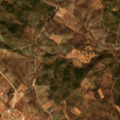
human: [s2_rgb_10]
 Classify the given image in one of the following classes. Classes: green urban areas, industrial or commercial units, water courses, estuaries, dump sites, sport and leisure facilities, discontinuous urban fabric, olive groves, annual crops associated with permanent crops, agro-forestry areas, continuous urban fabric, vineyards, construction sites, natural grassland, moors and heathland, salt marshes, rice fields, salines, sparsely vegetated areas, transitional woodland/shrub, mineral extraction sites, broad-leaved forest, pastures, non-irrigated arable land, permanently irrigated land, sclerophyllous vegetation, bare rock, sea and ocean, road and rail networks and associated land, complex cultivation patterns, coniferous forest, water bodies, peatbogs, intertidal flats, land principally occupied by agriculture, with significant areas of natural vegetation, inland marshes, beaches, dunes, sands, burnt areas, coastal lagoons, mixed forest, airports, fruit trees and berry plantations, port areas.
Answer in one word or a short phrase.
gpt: land principally occupied by agriculture, with significant areas of natural vegetation, transitional woodland/shrub